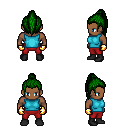
a pixel art fantasy rpg character, male body template, human, dark skin, teal sleeveless shirt, red pants, green long topknot hairstyle, gold gloves, black shoes, four views (front, back, left, right), 2x2 character sprite sheet, small pixel art, hard edges, no anti-aliasing